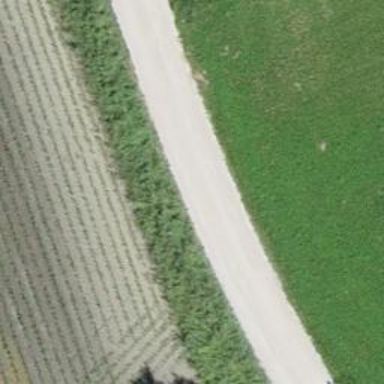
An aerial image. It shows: Unpaved track road.